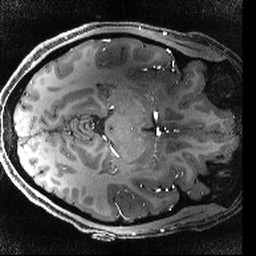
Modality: T1w
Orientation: axial
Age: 21
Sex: female
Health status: healthy
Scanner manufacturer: siemens
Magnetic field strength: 9.4 T
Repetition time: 3.8 s
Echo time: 0.0025 s